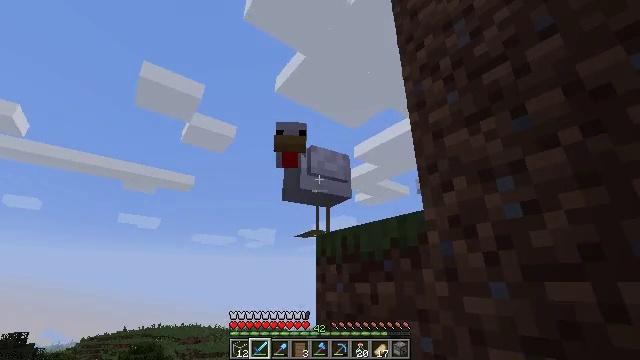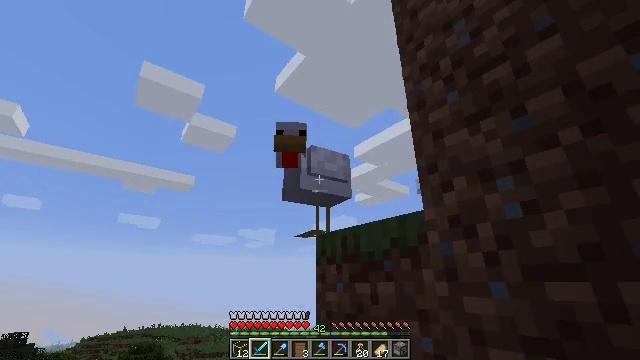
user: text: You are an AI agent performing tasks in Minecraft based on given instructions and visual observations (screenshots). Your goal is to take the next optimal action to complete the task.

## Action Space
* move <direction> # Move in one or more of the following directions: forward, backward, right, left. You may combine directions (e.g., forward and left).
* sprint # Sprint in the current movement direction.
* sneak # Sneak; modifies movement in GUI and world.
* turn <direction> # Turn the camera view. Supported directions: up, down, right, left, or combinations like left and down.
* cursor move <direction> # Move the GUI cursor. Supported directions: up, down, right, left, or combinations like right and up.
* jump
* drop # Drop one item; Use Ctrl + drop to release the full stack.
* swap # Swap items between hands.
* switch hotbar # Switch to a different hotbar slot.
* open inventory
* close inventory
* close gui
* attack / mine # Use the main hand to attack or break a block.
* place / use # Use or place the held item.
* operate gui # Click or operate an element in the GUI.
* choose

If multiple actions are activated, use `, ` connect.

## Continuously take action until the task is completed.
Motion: motion action
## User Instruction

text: Kill the chicken.
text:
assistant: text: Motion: attack / mine
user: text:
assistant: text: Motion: attack / mine